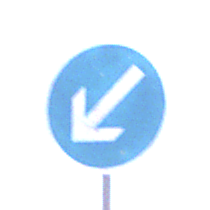
Verkehrszeichen: VorgeschriebeneVorbeifahrtLinks
Umgebung: Outdoor, Beach
Tageszeit: SunriseSunset
Wetter: Overcast
Licht: Natural
Jahreszeit: NotSpecified
Kontrast: LowContrast